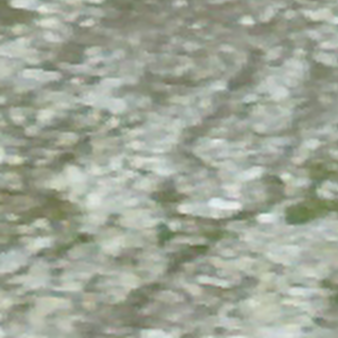
Label: other